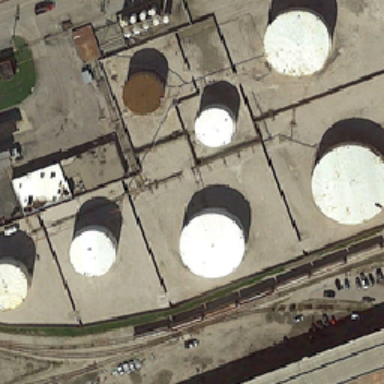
White and yellowish brown cylindrical buildings in june .